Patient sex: M
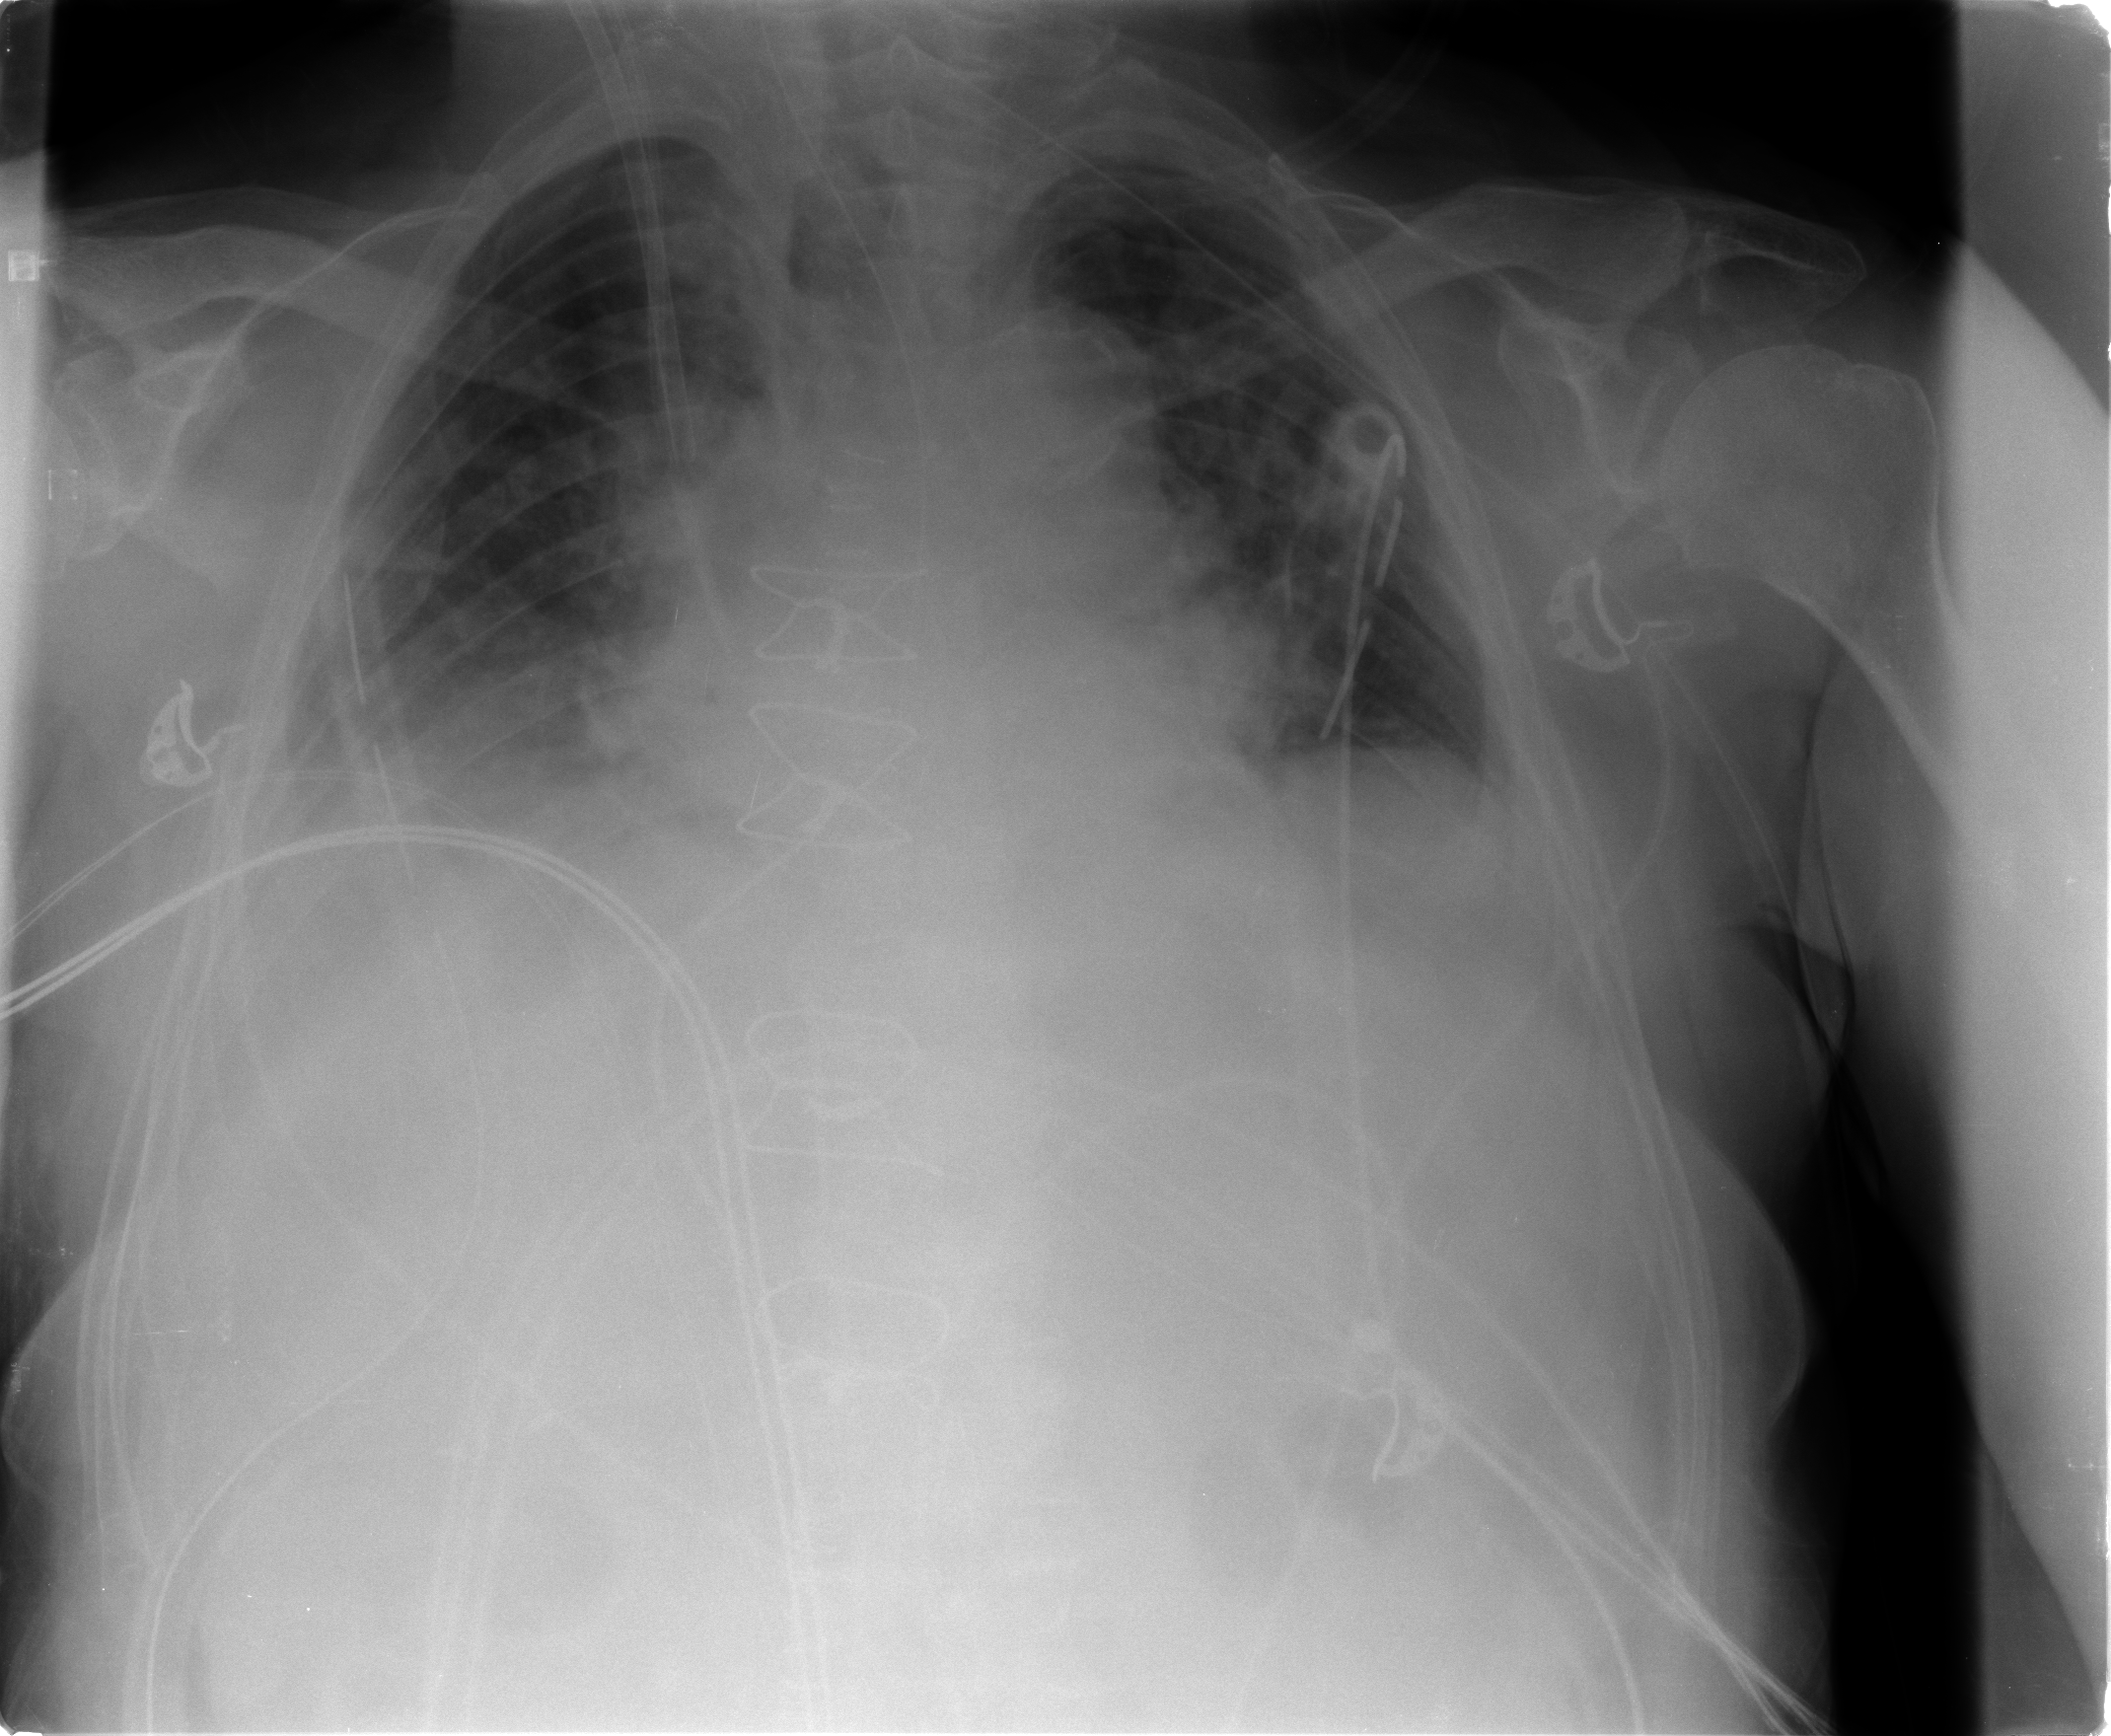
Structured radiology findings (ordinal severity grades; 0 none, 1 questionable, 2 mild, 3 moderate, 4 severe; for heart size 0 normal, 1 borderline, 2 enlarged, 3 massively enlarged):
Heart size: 0
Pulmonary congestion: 2
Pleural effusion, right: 0
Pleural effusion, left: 0
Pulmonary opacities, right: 2
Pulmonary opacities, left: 2
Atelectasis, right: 0
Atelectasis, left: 2